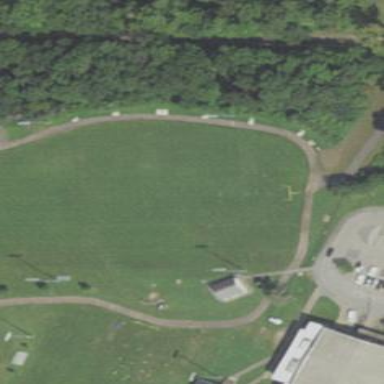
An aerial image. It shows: American football pitch.